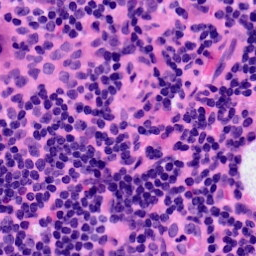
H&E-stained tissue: LymphNode